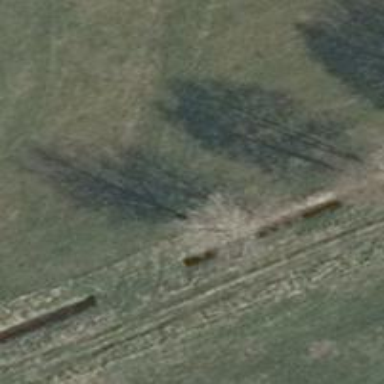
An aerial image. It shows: Row of deciduous broadleaved trees.